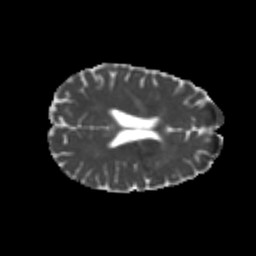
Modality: MD
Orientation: axial
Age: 23
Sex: female
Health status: healthy
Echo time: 0.074 s